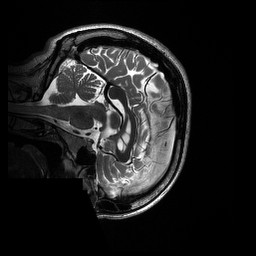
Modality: T2w
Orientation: sagittal
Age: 23
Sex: female